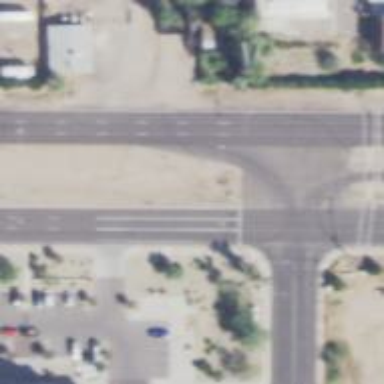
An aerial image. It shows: Solid stop line on the road marking.